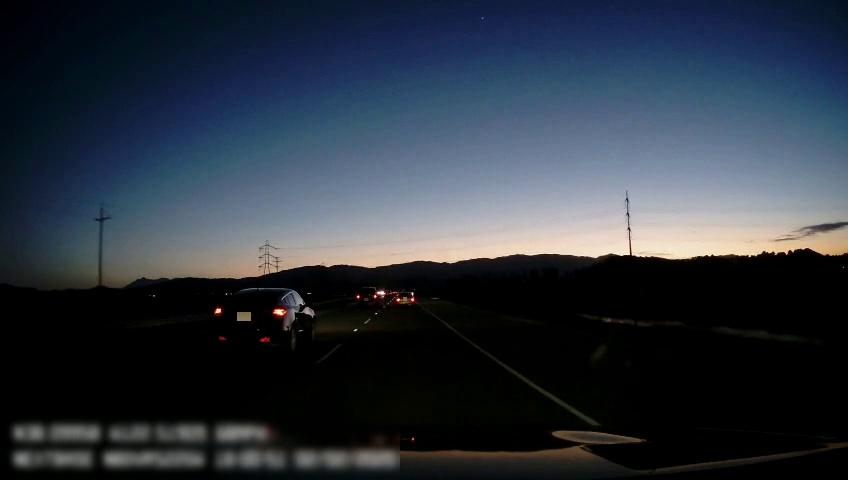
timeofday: Dusk/Dawn/Twilight
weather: Sunny
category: Drivable Space
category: Vehicles | Car
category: Vehicles | Car
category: Vehicles | Car
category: Lanes | Current Lane
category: Lanes | Alternate Lane